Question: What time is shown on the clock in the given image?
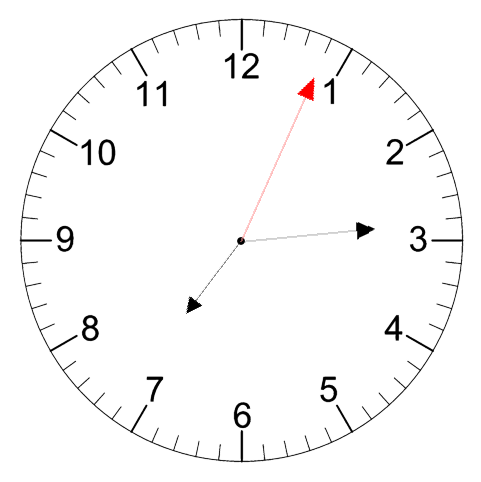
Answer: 07:14:04